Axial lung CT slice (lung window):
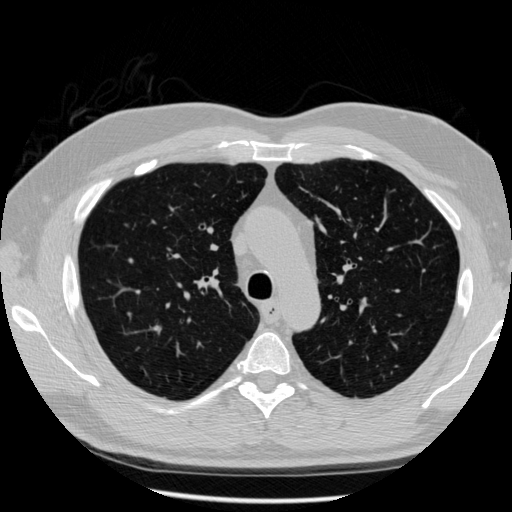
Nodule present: no